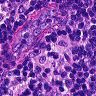
Metastatic tissue present: no